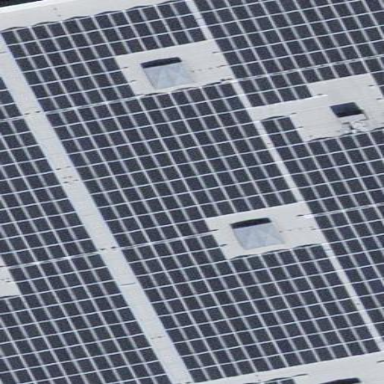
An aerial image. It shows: Solar power generator.